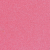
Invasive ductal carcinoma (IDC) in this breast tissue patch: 0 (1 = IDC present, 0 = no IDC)